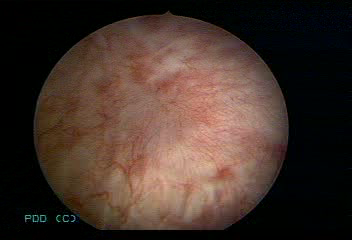
Modality: WLC
Class: Normal mucosa
Bladder cancer association: No